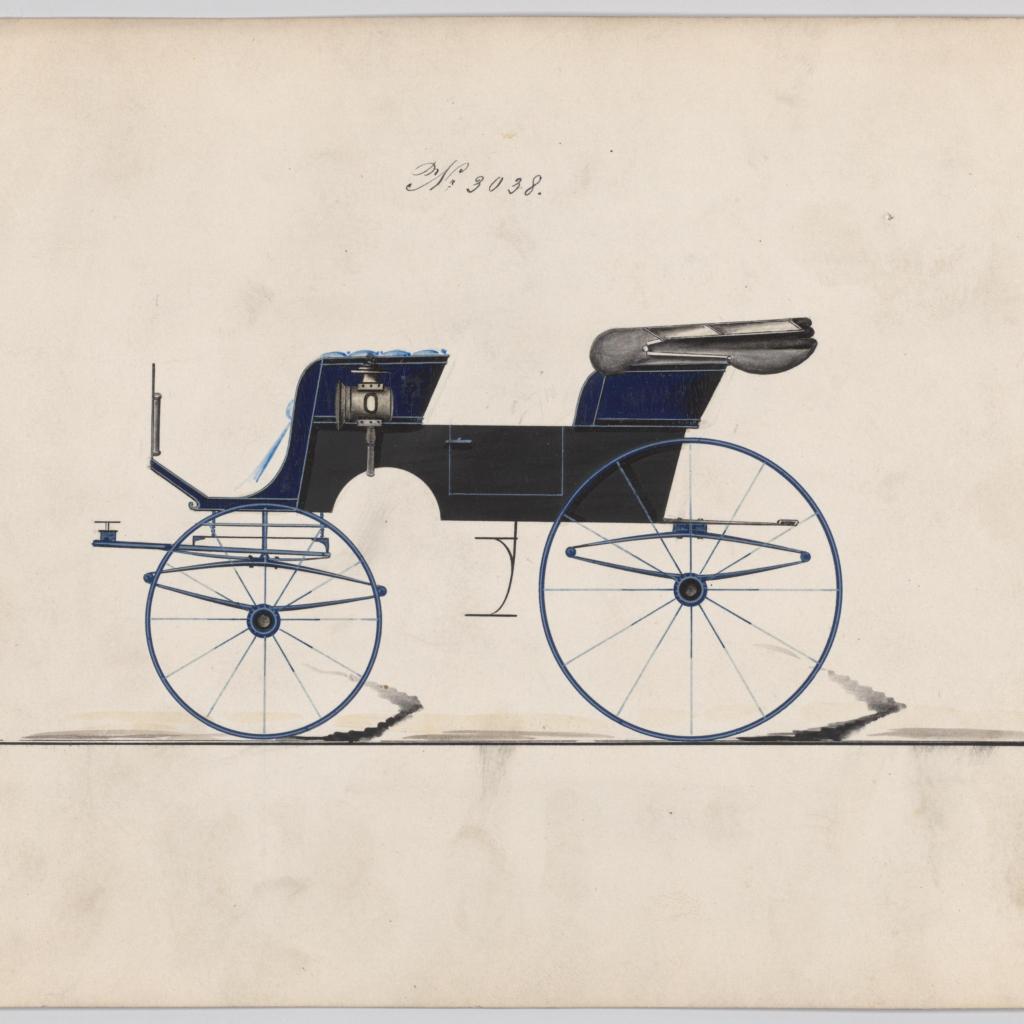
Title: Design for 2 seat Phaeton, no. 3038
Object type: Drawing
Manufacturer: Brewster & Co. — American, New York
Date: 1874
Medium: Pen and black ink, watercolor and gouache with gum arabic
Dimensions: sheet: 6 3/4 x 9 7/8 in. (17.1 x 25.1 cm)
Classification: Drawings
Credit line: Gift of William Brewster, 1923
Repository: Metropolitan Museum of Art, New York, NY